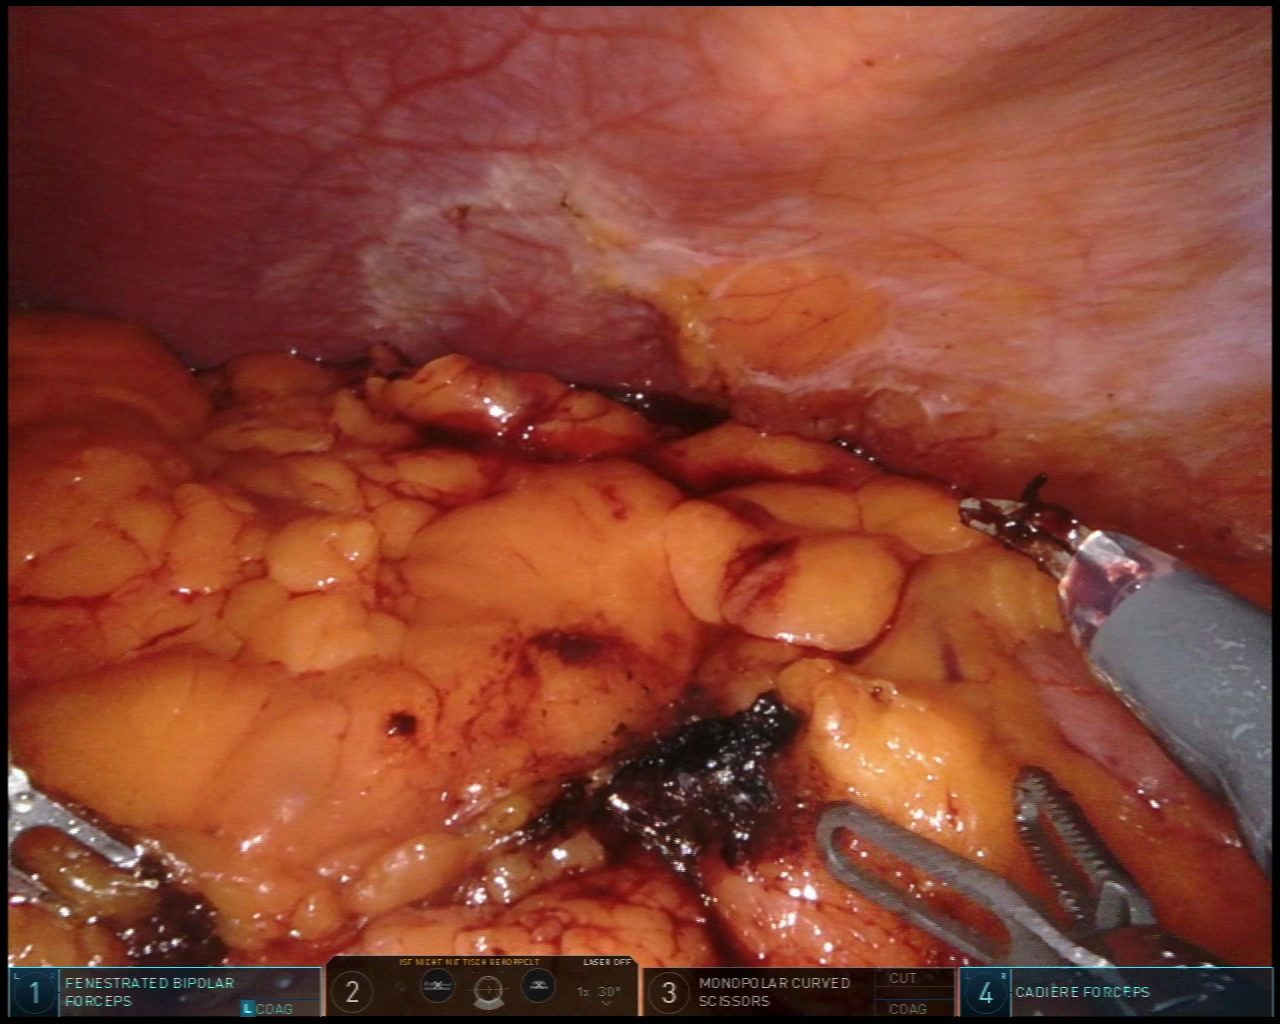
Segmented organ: abdominal_wall
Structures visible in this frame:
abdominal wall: yes
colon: yes
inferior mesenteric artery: no
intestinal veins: no
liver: no
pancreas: no
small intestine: no
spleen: no
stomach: no
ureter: no
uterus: no
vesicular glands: no